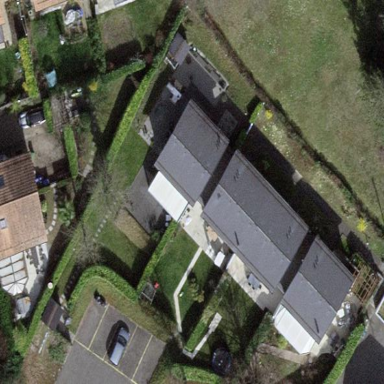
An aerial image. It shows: Garden surrounded by fence.